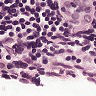
Metastatic tissue present: no